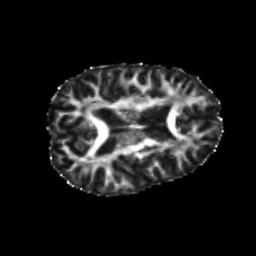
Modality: FA
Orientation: axial
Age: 22
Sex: female
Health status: healthy
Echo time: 0.074 s